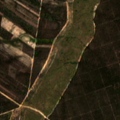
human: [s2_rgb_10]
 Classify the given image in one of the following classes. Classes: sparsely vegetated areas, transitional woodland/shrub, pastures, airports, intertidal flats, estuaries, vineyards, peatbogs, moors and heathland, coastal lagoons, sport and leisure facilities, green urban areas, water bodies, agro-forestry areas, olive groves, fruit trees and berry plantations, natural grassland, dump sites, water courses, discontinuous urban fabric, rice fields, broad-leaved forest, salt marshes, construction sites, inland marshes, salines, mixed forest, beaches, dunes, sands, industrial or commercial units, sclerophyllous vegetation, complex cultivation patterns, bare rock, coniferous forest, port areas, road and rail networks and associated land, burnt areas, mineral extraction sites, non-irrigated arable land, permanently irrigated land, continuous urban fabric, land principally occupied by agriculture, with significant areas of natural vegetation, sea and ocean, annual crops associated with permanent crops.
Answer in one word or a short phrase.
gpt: broad-leaved forest, mixed forest, transitional woodland/shrub